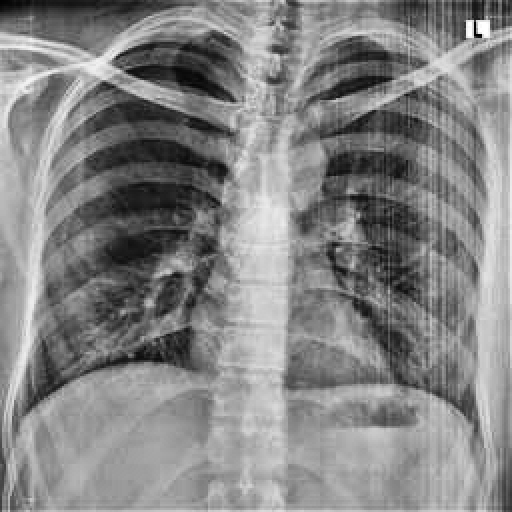
Finding: NORMAL